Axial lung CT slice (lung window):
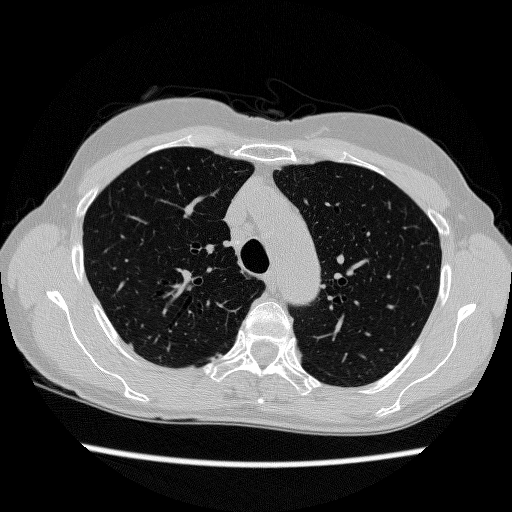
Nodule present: no